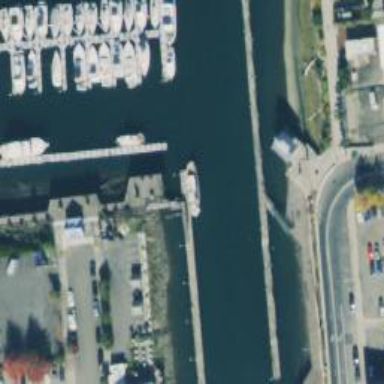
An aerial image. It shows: Footway leading to man-made pier.